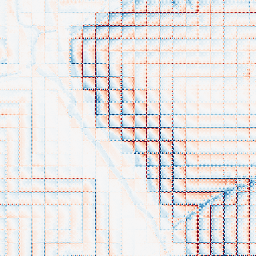
Category: wavelet
Decomposition family: wavelet_dwt
Decomposition parameters: wavelet: haar
level: 4
Upsampling method: regularized
Upsampling parameters: scale: 2
lambda_reg: 0.1
Upsampling scale: 2